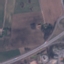
Land use / land cover class: Highway